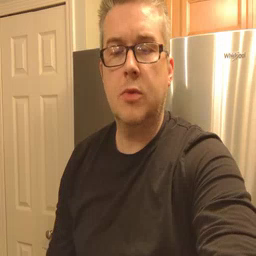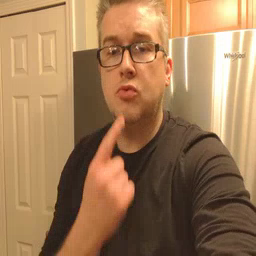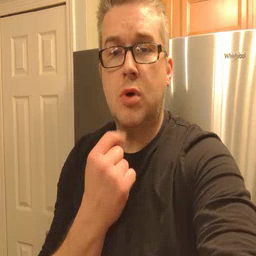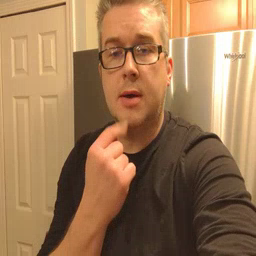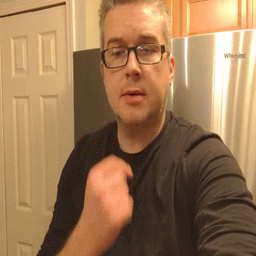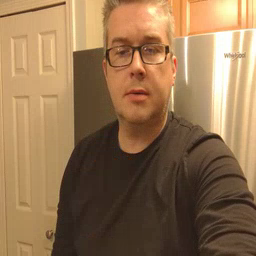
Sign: red